Field crop: maize
Growth stage: 2
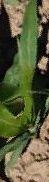
Species: maize